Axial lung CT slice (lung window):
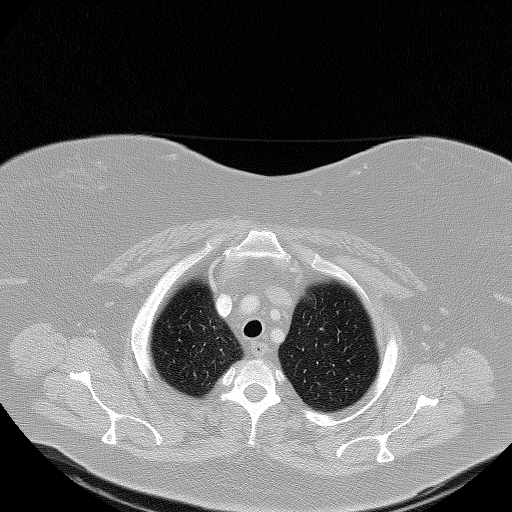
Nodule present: no